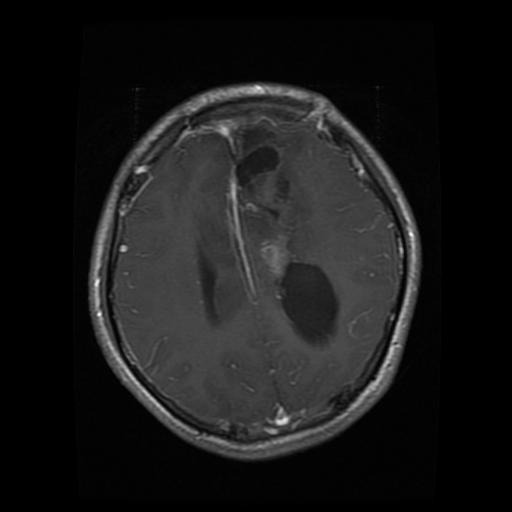
Label: glioma